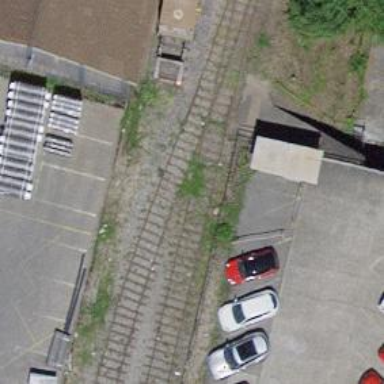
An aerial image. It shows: Single-track railway yard.